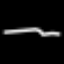
Label: line